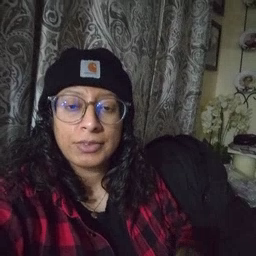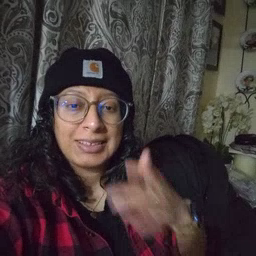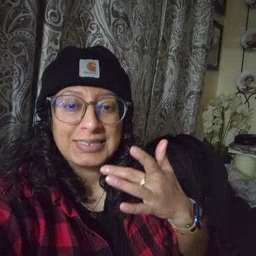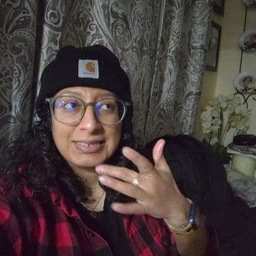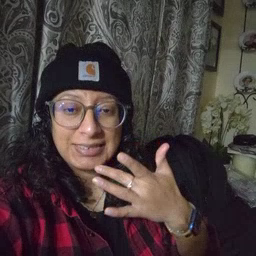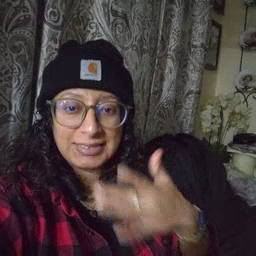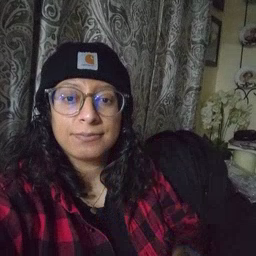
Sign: taste